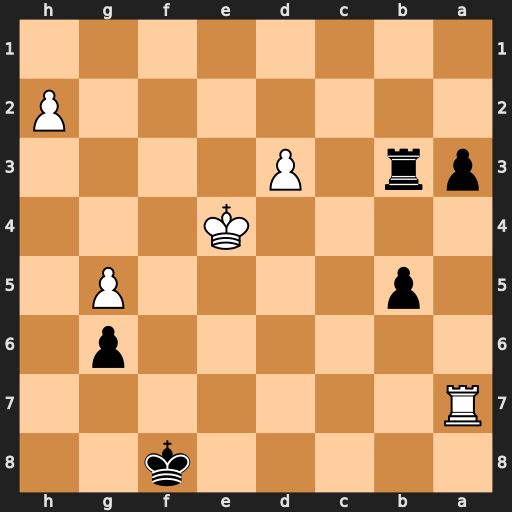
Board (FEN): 5k2/R7/6p1/1p4P1/4K3/pr1P4/7P/8
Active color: b
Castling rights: -
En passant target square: -
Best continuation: Rb4+ Ke5 Ra4